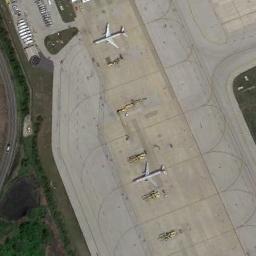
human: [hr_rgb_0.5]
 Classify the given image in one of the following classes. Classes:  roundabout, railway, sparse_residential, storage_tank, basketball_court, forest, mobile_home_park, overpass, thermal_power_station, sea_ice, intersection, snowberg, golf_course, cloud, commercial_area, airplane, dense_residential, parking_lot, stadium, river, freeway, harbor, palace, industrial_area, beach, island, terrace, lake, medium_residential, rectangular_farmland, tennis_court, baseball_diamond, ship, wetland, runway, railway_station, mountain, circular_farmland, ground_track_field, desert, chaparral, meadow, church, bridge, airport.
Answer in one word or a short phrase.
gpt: airplane